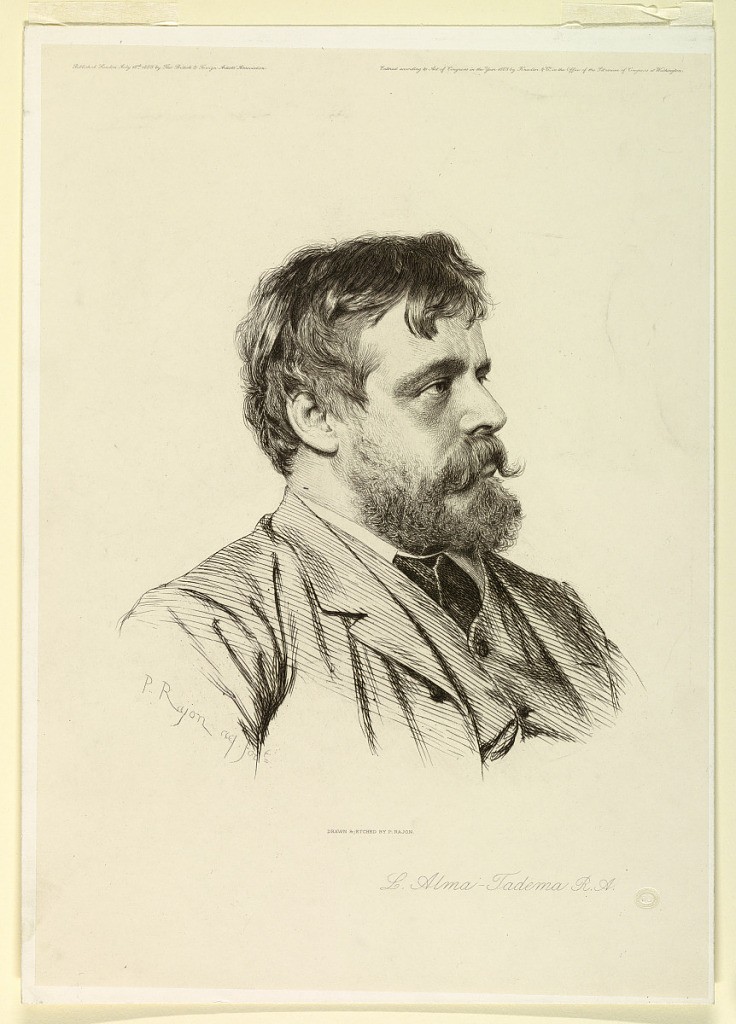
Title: Portrait of Sir Laurence Alma-Tadema
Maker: Paul-Adolphe Rajon, French, 1842 - 1888
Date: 1883
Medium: Etching on paper
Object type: Print
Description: Shoulder length portrait of the English painter, Sir Laurence Alma-Tadema (1836-1912), his gaze directed to the right. His hair is dishevelled, and he wears a full beard.